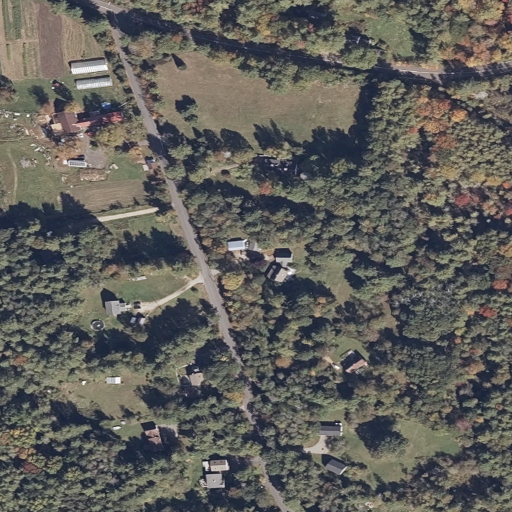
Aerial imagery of mountain in Maine named Warren Hill containing evergreen forest, mixed forest, open development, pasture, low intensity development, deciduous forest, and woody wetlands